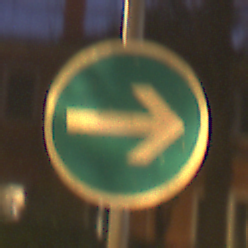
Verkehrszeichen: VorgeschriebeneFahrtrichtungHierRechts
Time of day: Night
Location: Outdoor (Urban)
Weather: Clear
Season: NotSpecified
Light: Artificial